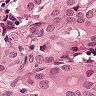
Metastatic tissue present: yes